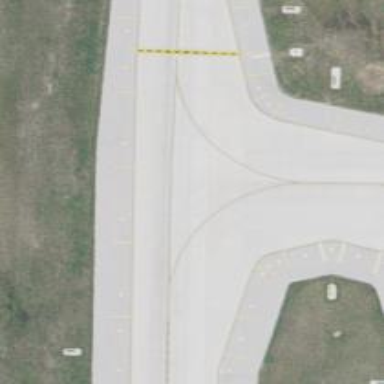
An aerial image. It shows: Image of taxiway at airport.